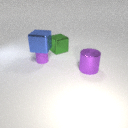
small purple rubber cylinder to the left of large green metal cube